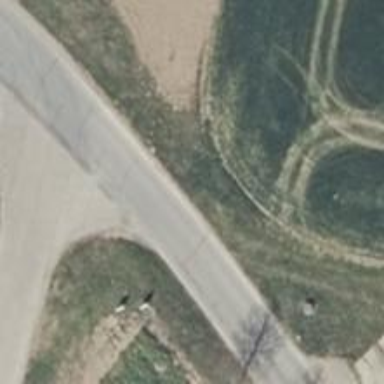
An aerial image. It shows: Tertiary road with asphalt surface.